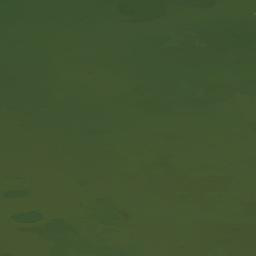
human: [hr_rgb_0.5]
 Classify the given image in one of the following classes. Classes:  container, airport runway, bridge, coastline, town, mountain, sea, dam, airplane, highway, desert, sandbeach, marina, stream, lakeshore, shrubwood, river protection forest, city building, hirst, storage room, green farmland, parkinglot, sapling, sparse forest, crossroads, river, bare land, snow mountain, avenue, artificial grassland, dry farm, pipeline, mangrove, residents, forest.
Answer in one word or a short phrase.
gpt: sea